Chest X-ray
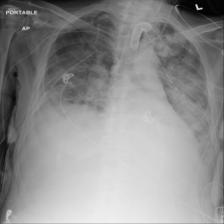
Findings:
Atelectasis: negative
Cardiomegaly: negative
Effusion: negative
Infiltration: negative
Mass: negative
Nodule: negative
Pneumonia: negative
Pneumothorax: negative
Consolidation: negative
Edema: negative
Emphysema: negative
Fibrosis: negative
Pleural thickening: negative
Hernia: negative